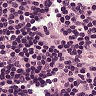
Metastatic tissue present: no